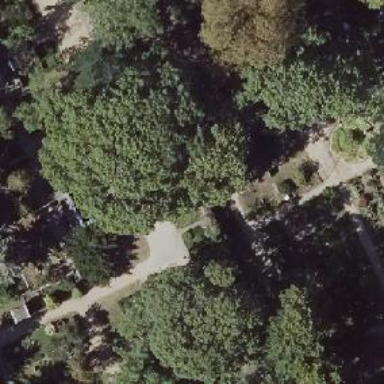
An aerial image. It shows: Tomb in historic cemetery.